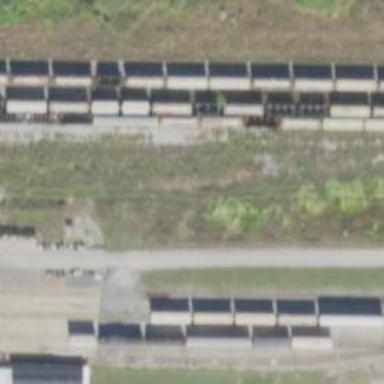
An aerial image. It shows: Disused railway yard.